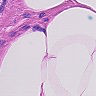
Metastatic tissue present: no